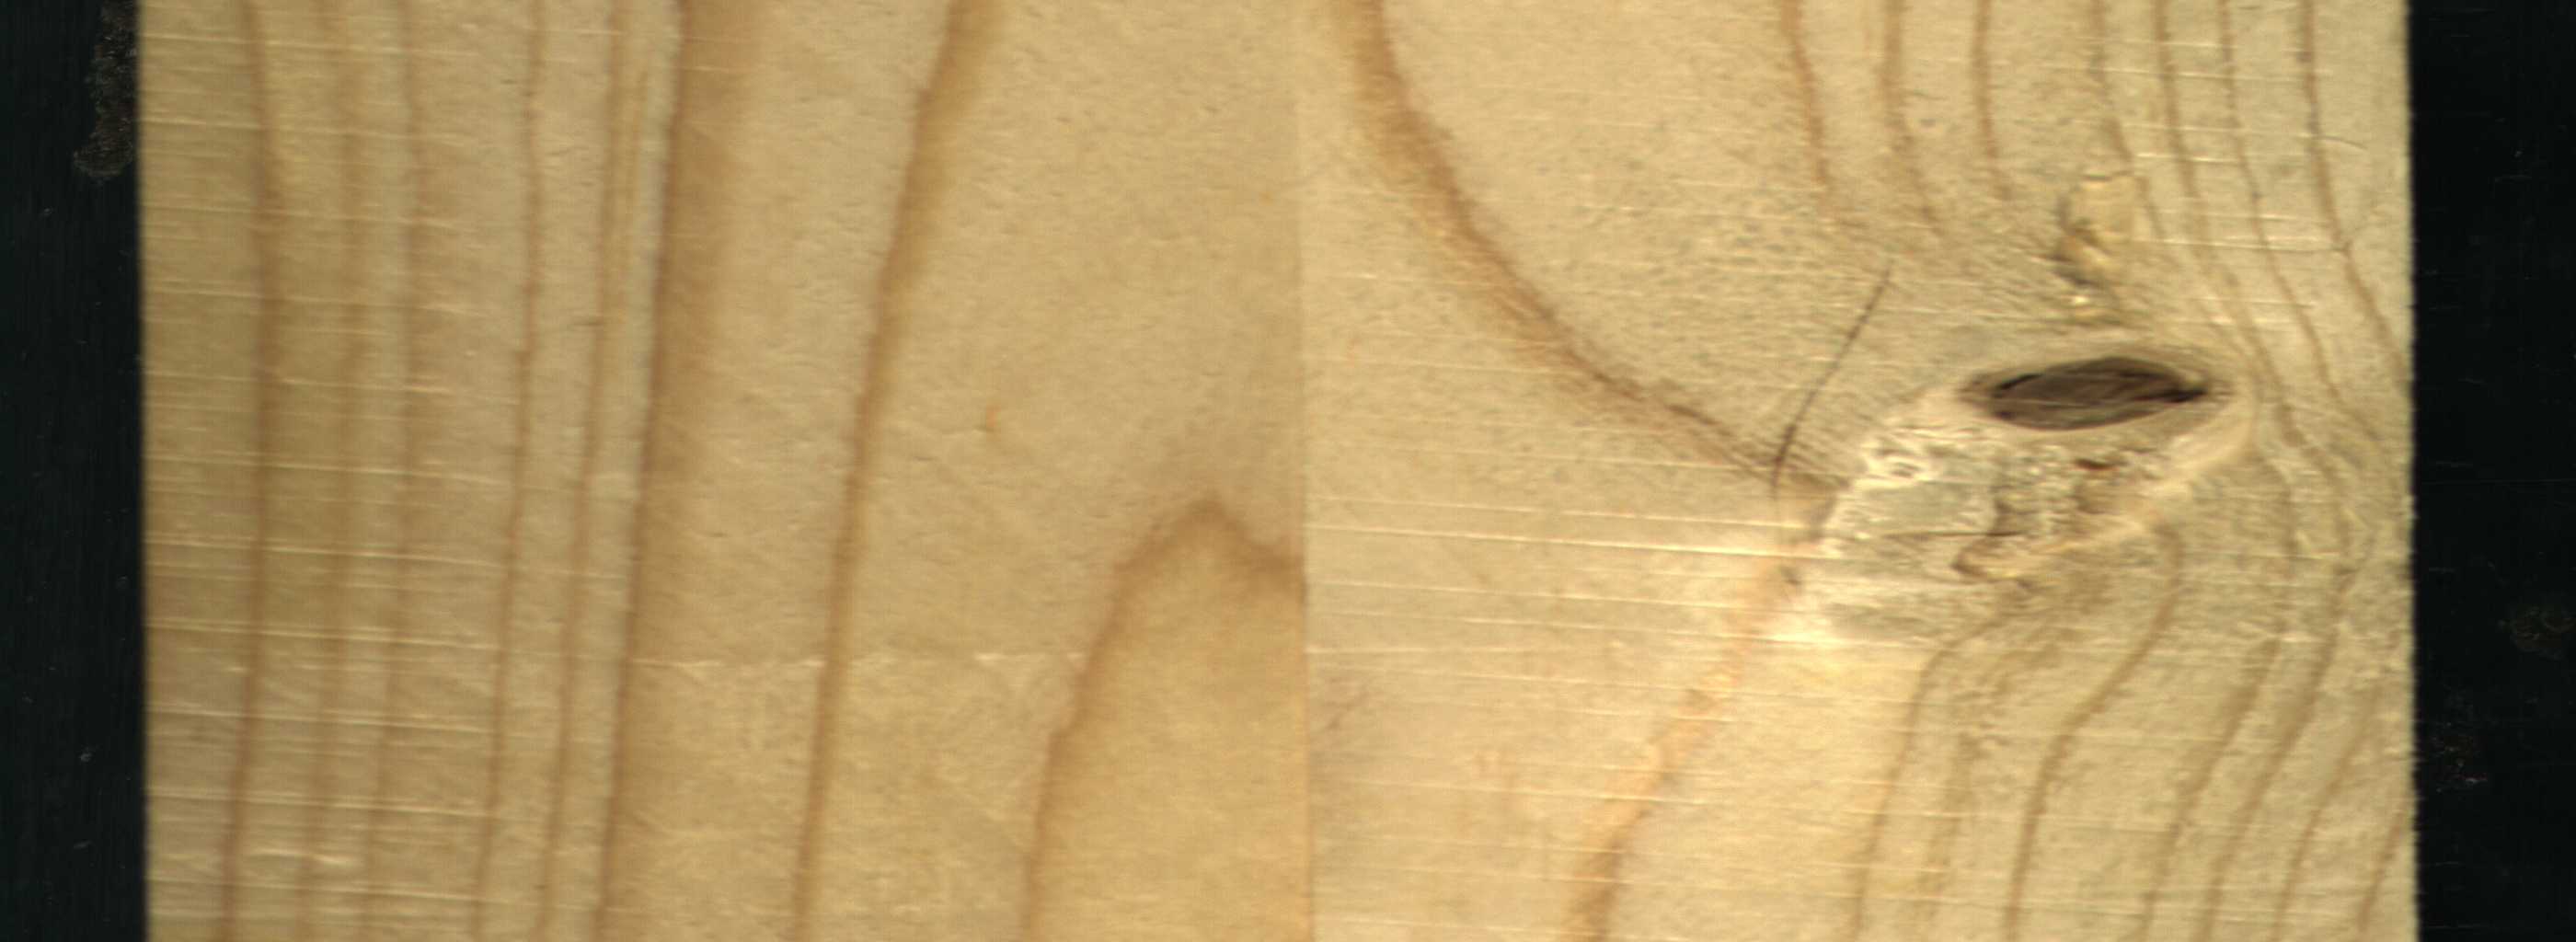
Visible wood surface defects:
Dead_Knot